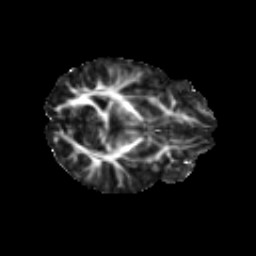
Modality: FA
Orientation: axial
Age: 12
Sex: female
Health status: ill
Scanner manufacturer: ge
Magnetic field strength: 3 T
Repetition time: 6.752 s
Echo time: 0.079 s